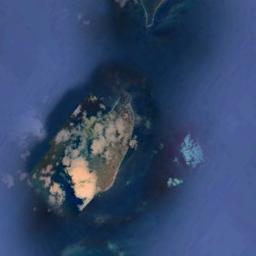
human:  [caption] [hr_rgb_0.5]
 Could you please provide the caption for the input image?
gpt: The stone island with rugged terrain is surrounded by light blue waters .

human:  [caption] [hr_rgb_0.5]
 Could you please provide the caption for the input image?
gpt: The land on the island is uneven .

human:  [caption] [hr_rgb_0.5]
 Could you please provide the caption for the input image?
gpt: The islands in the picture are of different sizes .

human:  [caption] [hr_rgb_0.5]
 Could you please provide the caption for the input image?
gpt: The irregularly shaped island is surrounded by blue sea water, And the island has a green and yellow-brown intersecting color .

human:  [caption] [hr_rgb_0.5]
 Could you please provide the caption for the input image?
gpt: There are some clouds over the brown island .